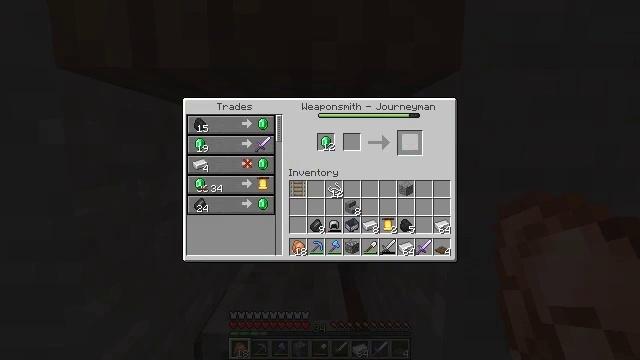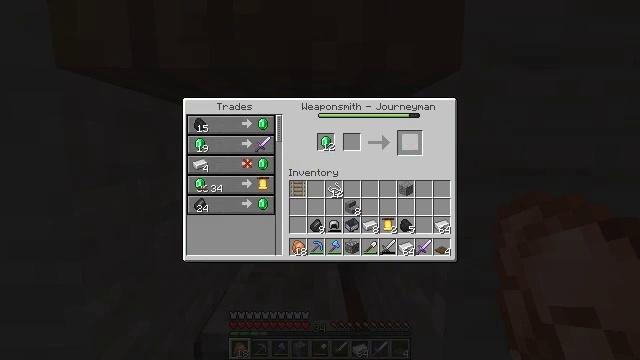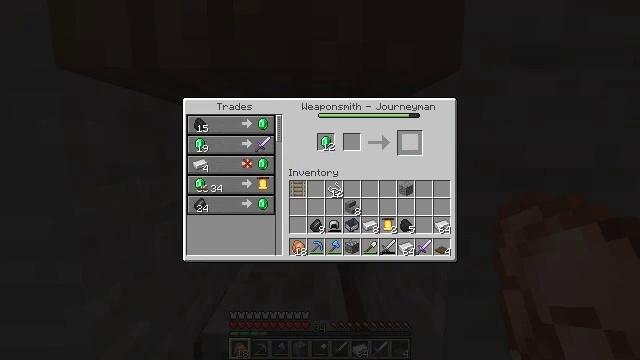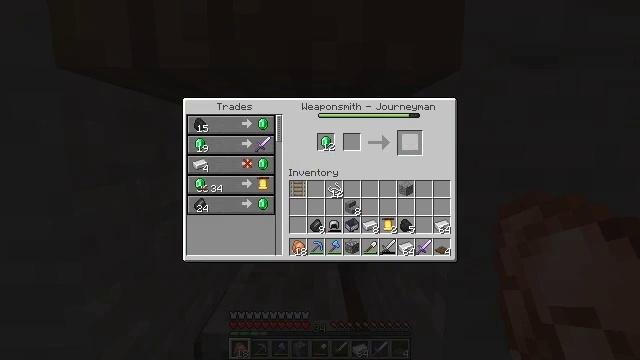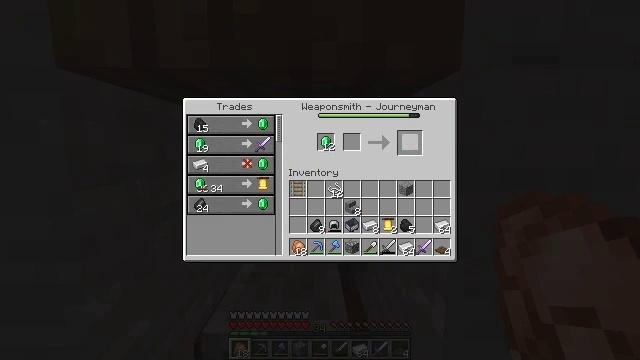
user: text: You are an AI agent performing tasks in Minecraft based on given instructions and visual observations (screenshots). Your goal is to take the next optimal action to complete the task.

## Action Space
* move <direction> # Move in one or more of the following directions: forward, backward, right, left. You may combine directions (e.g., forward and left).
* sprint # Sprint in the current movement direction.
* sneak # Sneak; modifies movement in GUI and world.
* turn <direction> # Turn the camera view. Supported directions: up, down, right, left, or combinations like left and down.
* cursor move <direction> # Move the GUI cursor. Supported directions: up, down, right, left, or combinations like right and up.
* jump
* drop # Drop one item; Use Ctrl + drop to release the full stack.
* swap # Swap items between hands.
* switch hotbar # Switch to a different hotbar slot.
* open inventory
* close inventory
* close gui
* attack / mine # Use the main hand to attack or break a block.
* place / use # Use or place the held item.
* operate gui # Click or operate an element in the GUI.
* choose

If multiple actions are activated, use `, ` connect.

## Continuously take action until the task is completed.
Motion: motion action
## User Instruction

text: craft item bell
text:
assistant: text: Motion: sneak, attack / mine
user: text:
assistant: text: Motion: sneak, attack / mine
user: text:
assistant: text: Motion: sneak
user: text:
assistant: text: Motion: sneak
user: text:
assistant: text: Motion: sneak